Interaction volume radius: 5 \u00c5
Interaction volume height: 15 \u00c5
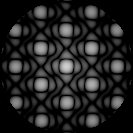
Disorder parameter: 0.01133